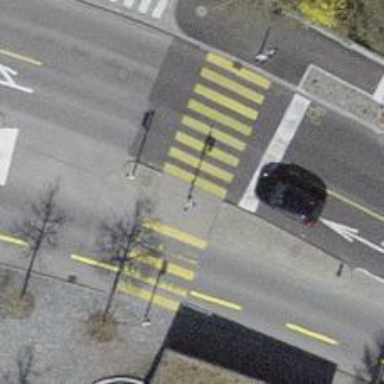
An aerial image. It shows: Road crossing with traffic signals and pedestrian island.